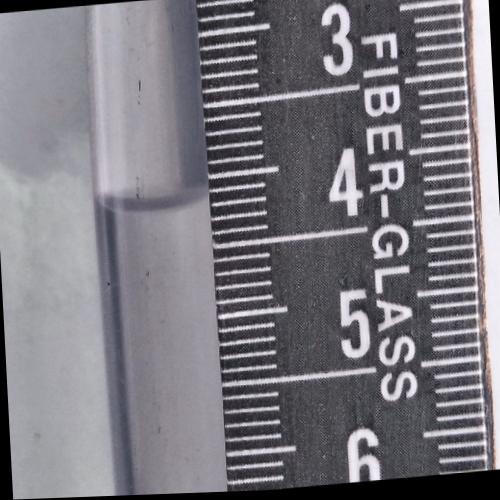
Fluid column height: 4.1 cm